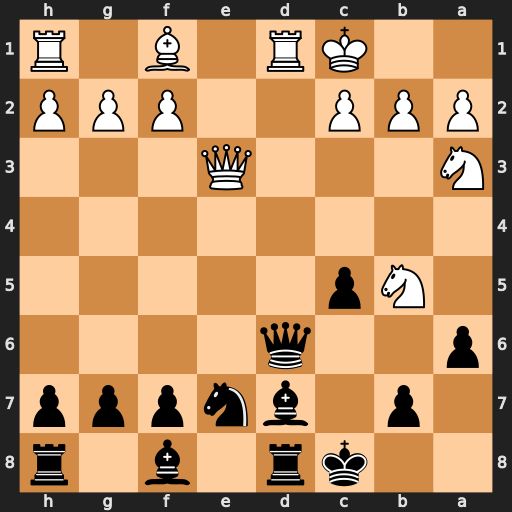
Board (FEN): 2kr1b1r/1p1bnppp/p2q4/1Np5/8/N3Q3/PPP2PPP/2KR1B1R
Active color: b
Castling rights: -
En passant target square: -
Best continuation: Qxd1+ Kxd1 Bg4+ Kc1 Rd1#